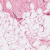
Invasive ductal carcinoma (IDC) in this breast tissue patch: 0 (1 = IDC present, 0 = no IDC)